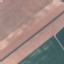
Land use / land cover: AnnualCrop